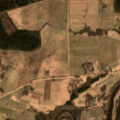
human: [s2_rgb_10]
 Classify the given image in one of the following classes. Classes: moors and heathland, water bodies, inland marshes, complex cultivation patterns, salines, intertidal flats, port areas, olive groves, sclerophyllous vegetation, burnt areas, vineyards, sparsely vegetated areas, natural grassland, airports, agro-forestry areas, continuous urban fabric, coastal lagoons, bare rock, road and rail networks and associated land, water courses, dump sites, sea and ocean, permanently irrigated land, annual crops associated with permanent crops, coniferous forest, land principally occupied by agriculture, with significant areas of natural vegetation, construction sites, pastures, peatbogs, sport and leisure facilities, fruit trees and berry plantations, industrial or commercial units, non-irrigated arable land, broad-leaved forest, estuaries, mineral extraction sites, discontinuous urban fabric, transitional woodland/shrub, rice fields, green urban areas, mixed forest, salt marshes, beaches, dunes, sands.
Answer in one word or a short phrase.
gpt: discontinuous urban fabric, non-irrigated arable land, land principally occupied by agriculture, with significant areas of natural vegetation, coniferous forest, transitional woodland/shrub